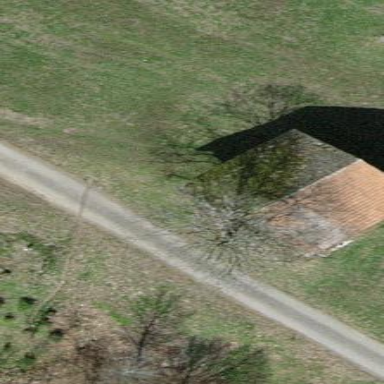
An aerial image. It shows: Shed.